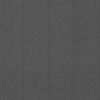
Label: dusty